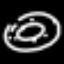
Label: donut